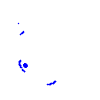
Particle: electron